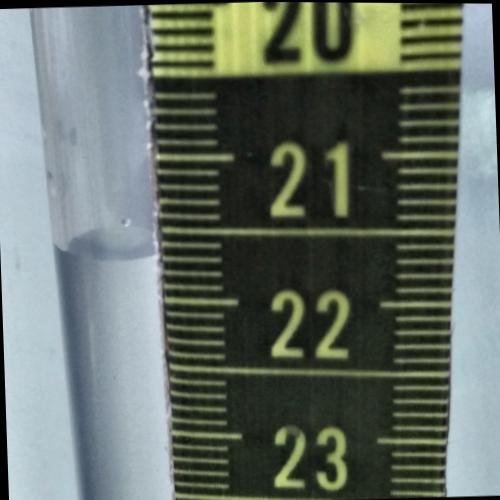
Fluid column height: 21.7 cm